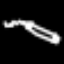
Label: pencil